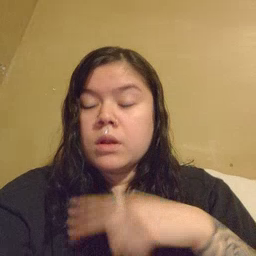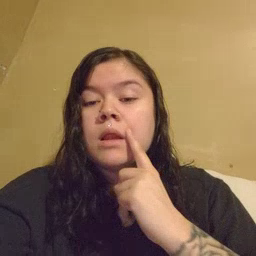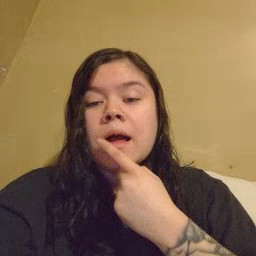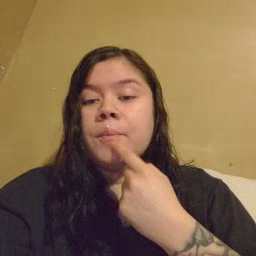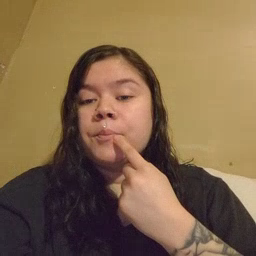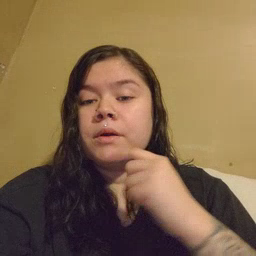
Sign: lips